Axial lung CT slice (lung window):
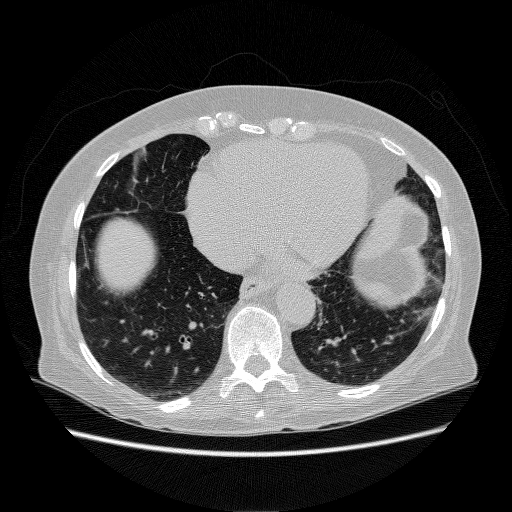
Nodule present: no